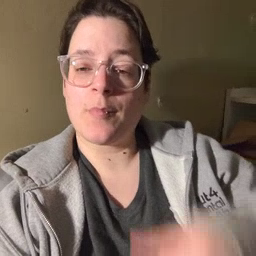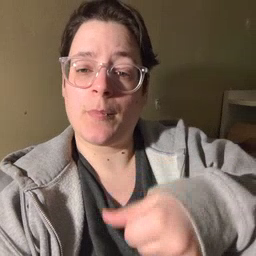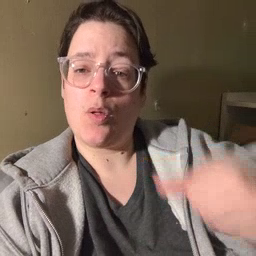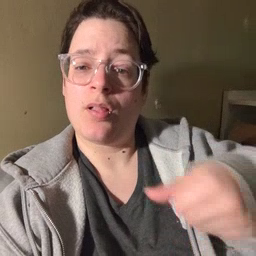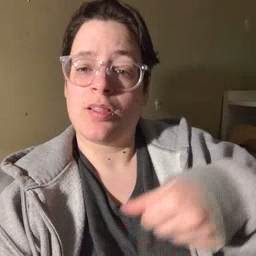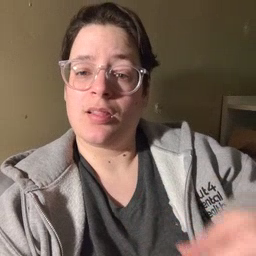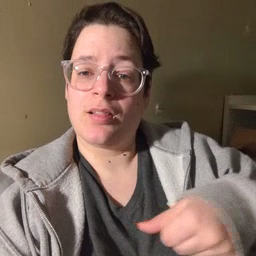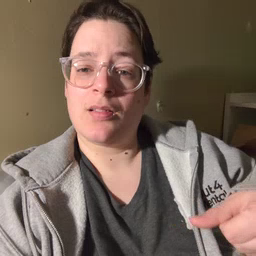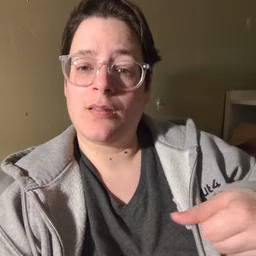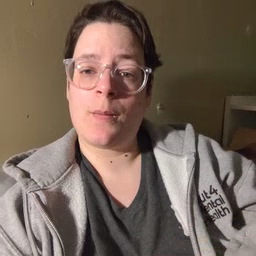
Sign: puzzle